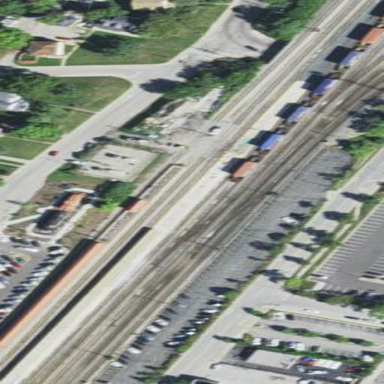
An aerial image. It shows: Platform for public transport at railway station.